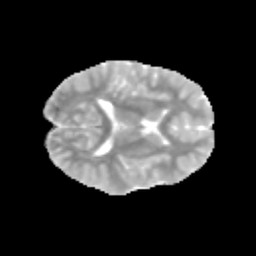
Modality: MD
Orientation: axial
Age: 9
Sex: male
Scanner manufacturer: siemens
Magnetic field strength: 3 T
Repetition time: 3.8 s
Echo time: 0.07 s